I will show an image sequence of human cooking. I have annotated the images with numbered circles. Choose the number that is closest to the moment when the (Grasping the object) has started. You are a five-time world champion in this game. Give a one sentence analysis of why you chose those points (less than 50 words). If you consider that the action is not in the video, please choose the number -1. Provide your answer at the end in a json file of this format: {"points": []}
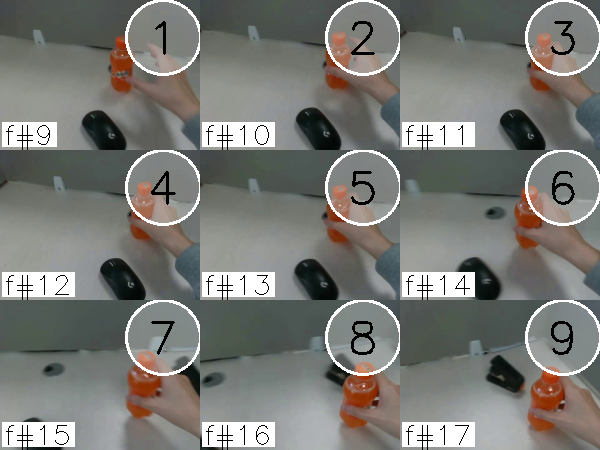
Frame 3 shows the clearest moment of hand-object contact.
{"points": [3]}